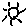
Label: sun